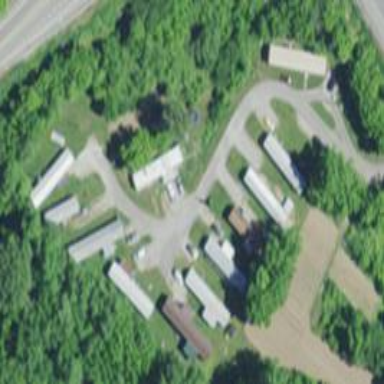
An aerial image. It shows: Residential area designated as trailer park.